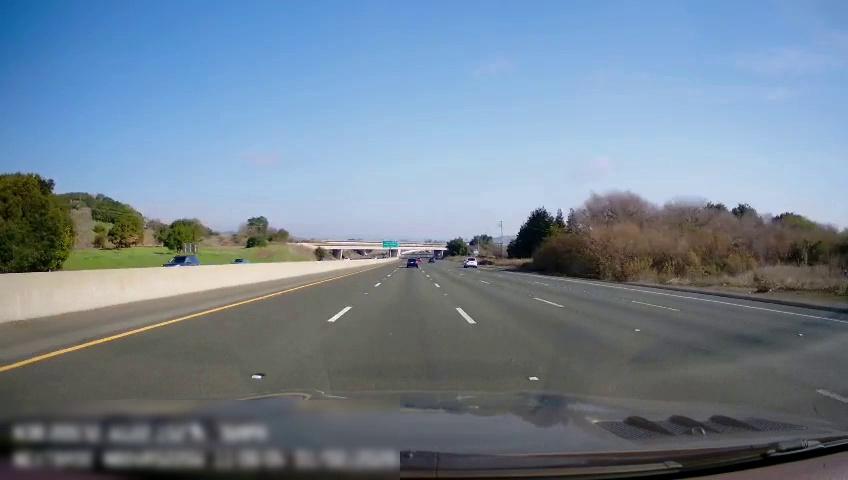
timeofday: Day
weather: Sunny
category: Drivable Space
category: Vehicles | Car
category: Vehicles | SUV
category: Vehicles | SUV
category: Vehicles | Car
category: Lanes | Current Lane
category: Lanes | Alternate Lane
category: Lanes | Current Lane
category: Lanes | Alternate Lane
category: Lanes | Alternate Lane
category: Lanes | Alternate Lane
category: Traffic | Signs